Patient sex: M
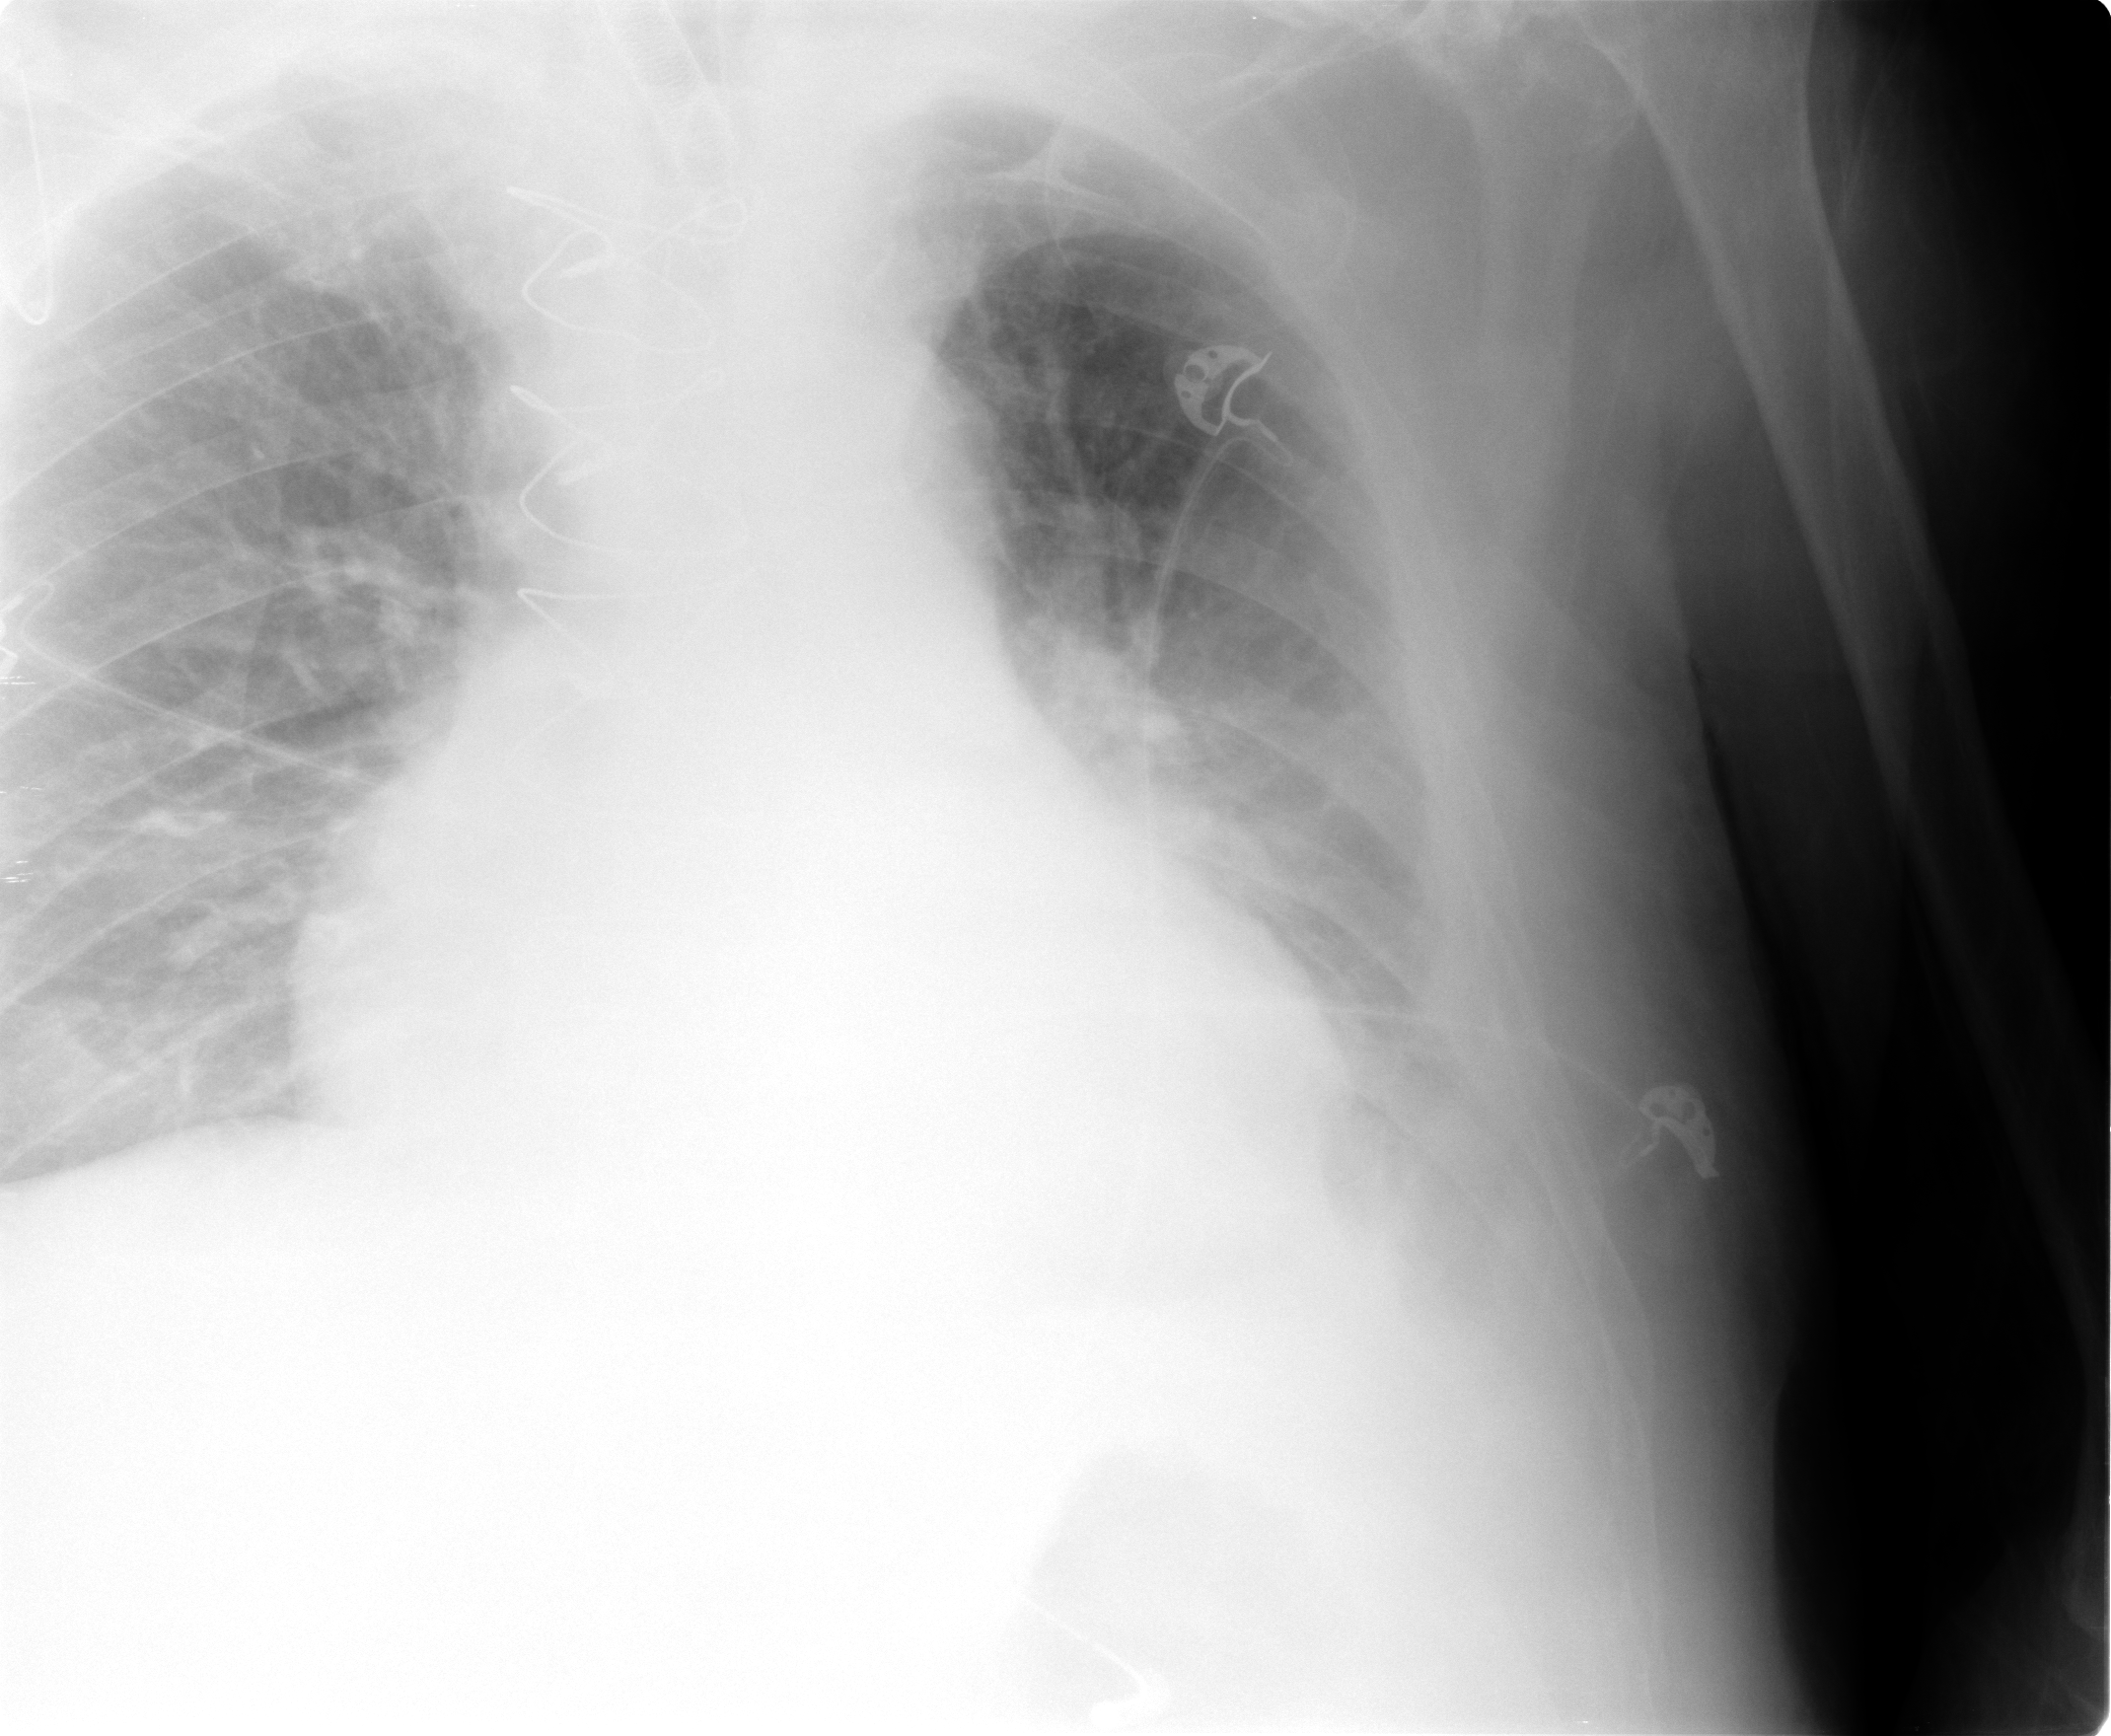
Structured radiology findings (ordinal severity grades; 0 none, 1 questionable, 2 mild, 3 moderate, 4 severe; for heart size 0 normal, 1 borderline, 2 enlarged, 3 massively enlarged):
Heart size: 1
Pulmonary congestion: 3
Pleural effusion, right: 3
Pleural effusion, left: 3
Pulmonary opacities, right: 0
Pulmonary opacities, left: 0
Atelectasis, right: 3
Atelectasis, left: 2